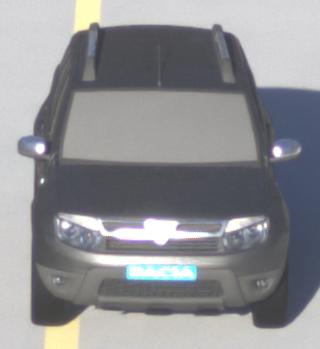
Make: Dacia
Model: Duster dCi 110 FAP
Detailed model: Duster (I)
Model produced from: 2010/06
Model produced until: 2013/11
Doors: 5
Color: gray
Road condition: dry road
Daytime: sunrise or sunset
Contrast: medium contrast